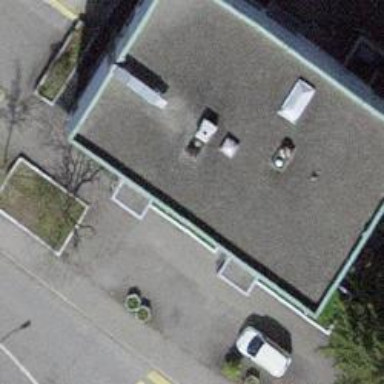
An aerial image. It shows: Restaurant.